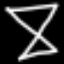
Label: hourglass